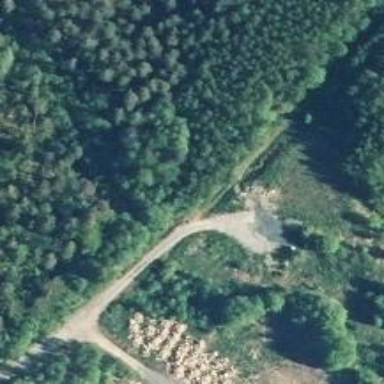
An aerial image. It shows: Abandoned railway.